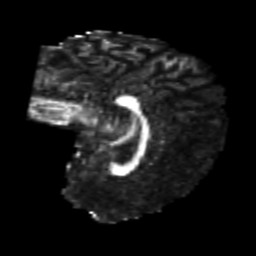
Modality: FA
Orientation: sagittal
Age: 24
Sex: female
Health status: healthy
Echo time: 0.074 s